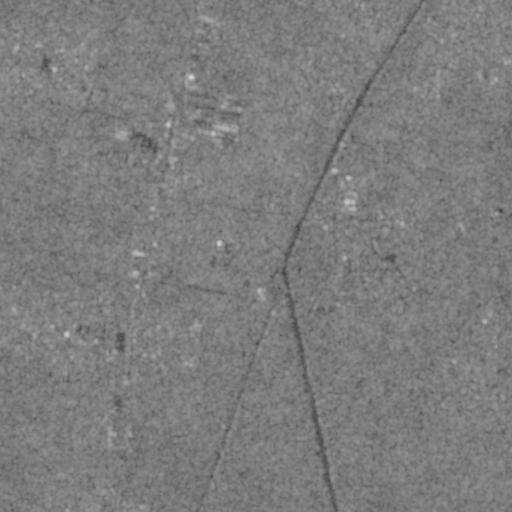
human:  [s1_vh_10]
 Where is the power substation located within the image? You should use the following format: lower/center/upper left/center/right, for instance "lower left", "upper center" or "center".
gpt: The power substation is located in the upper left of the image.
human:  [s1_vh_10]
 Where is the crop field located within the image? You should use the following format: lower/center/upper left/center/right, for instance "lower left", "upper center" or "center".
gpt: There is no crop field in the image.

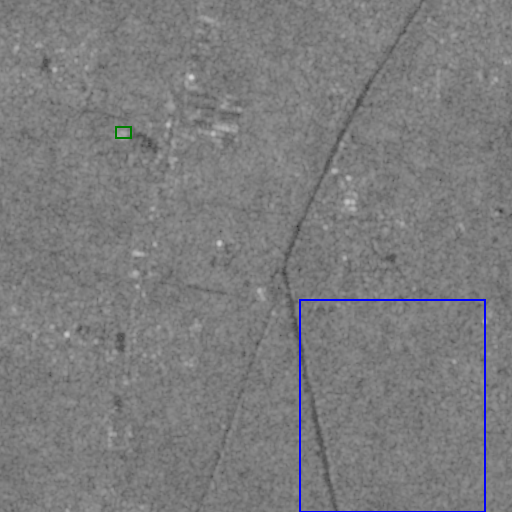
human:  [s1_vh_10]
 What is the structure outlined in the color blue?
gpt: The structure outlined in blue is a crop field.
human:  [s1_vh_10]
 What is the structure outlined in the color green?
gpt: The structure outlined in green is a power substation.
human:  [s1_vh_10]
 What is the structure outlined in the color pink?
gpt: There is no pink outline.